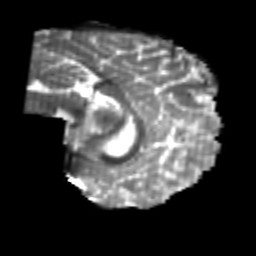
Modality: T2w
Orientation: sagittal
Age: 22
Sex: male
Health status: healthy
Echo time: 0.074 s